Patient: sex F, age 71
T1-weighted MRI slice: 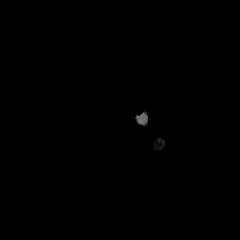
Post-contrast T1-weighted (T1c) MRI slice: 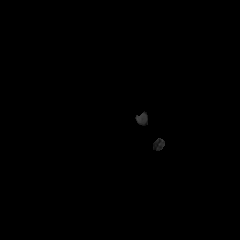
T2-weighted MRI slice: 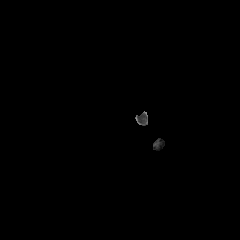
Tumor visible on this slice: no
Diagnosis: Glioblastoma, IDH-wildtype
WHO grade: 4